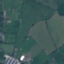
Land use / land cover: Pasture